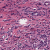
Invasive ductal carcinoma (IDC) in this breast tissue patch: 1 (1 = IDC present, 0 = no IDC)